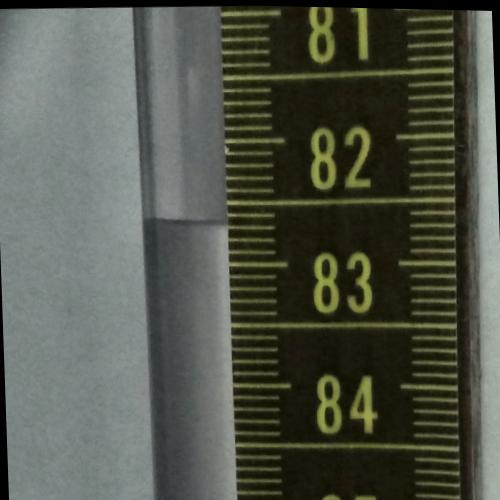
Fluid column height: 82.7 cm